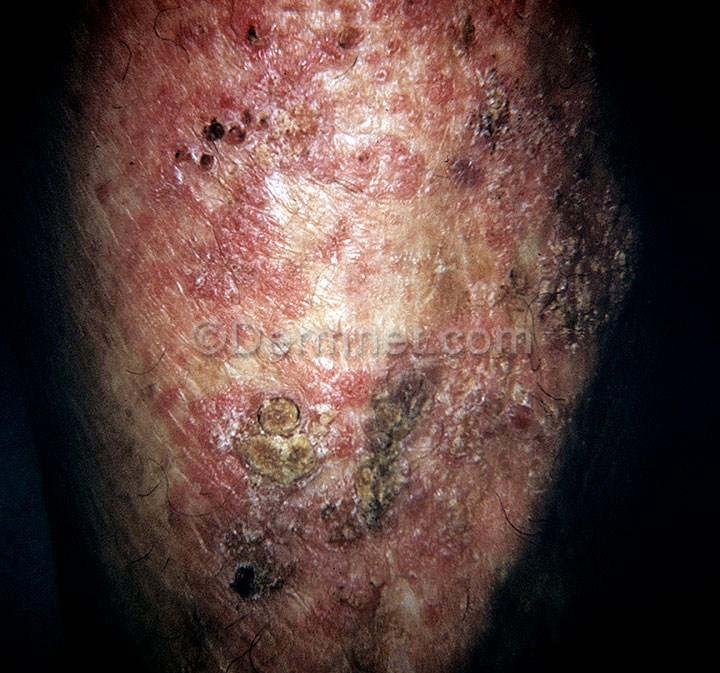
Disease: Actinic Keratosis Basal Cell Carcinoma and other Malignant Lesions